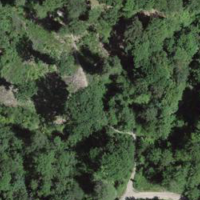
EUNIS habitat code: 53
Species observed at this site:
Pyrochroa coccinea
Turdus merula